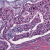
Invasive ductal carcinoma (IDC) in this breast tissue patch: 0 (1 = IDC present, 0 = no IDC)